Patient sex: M
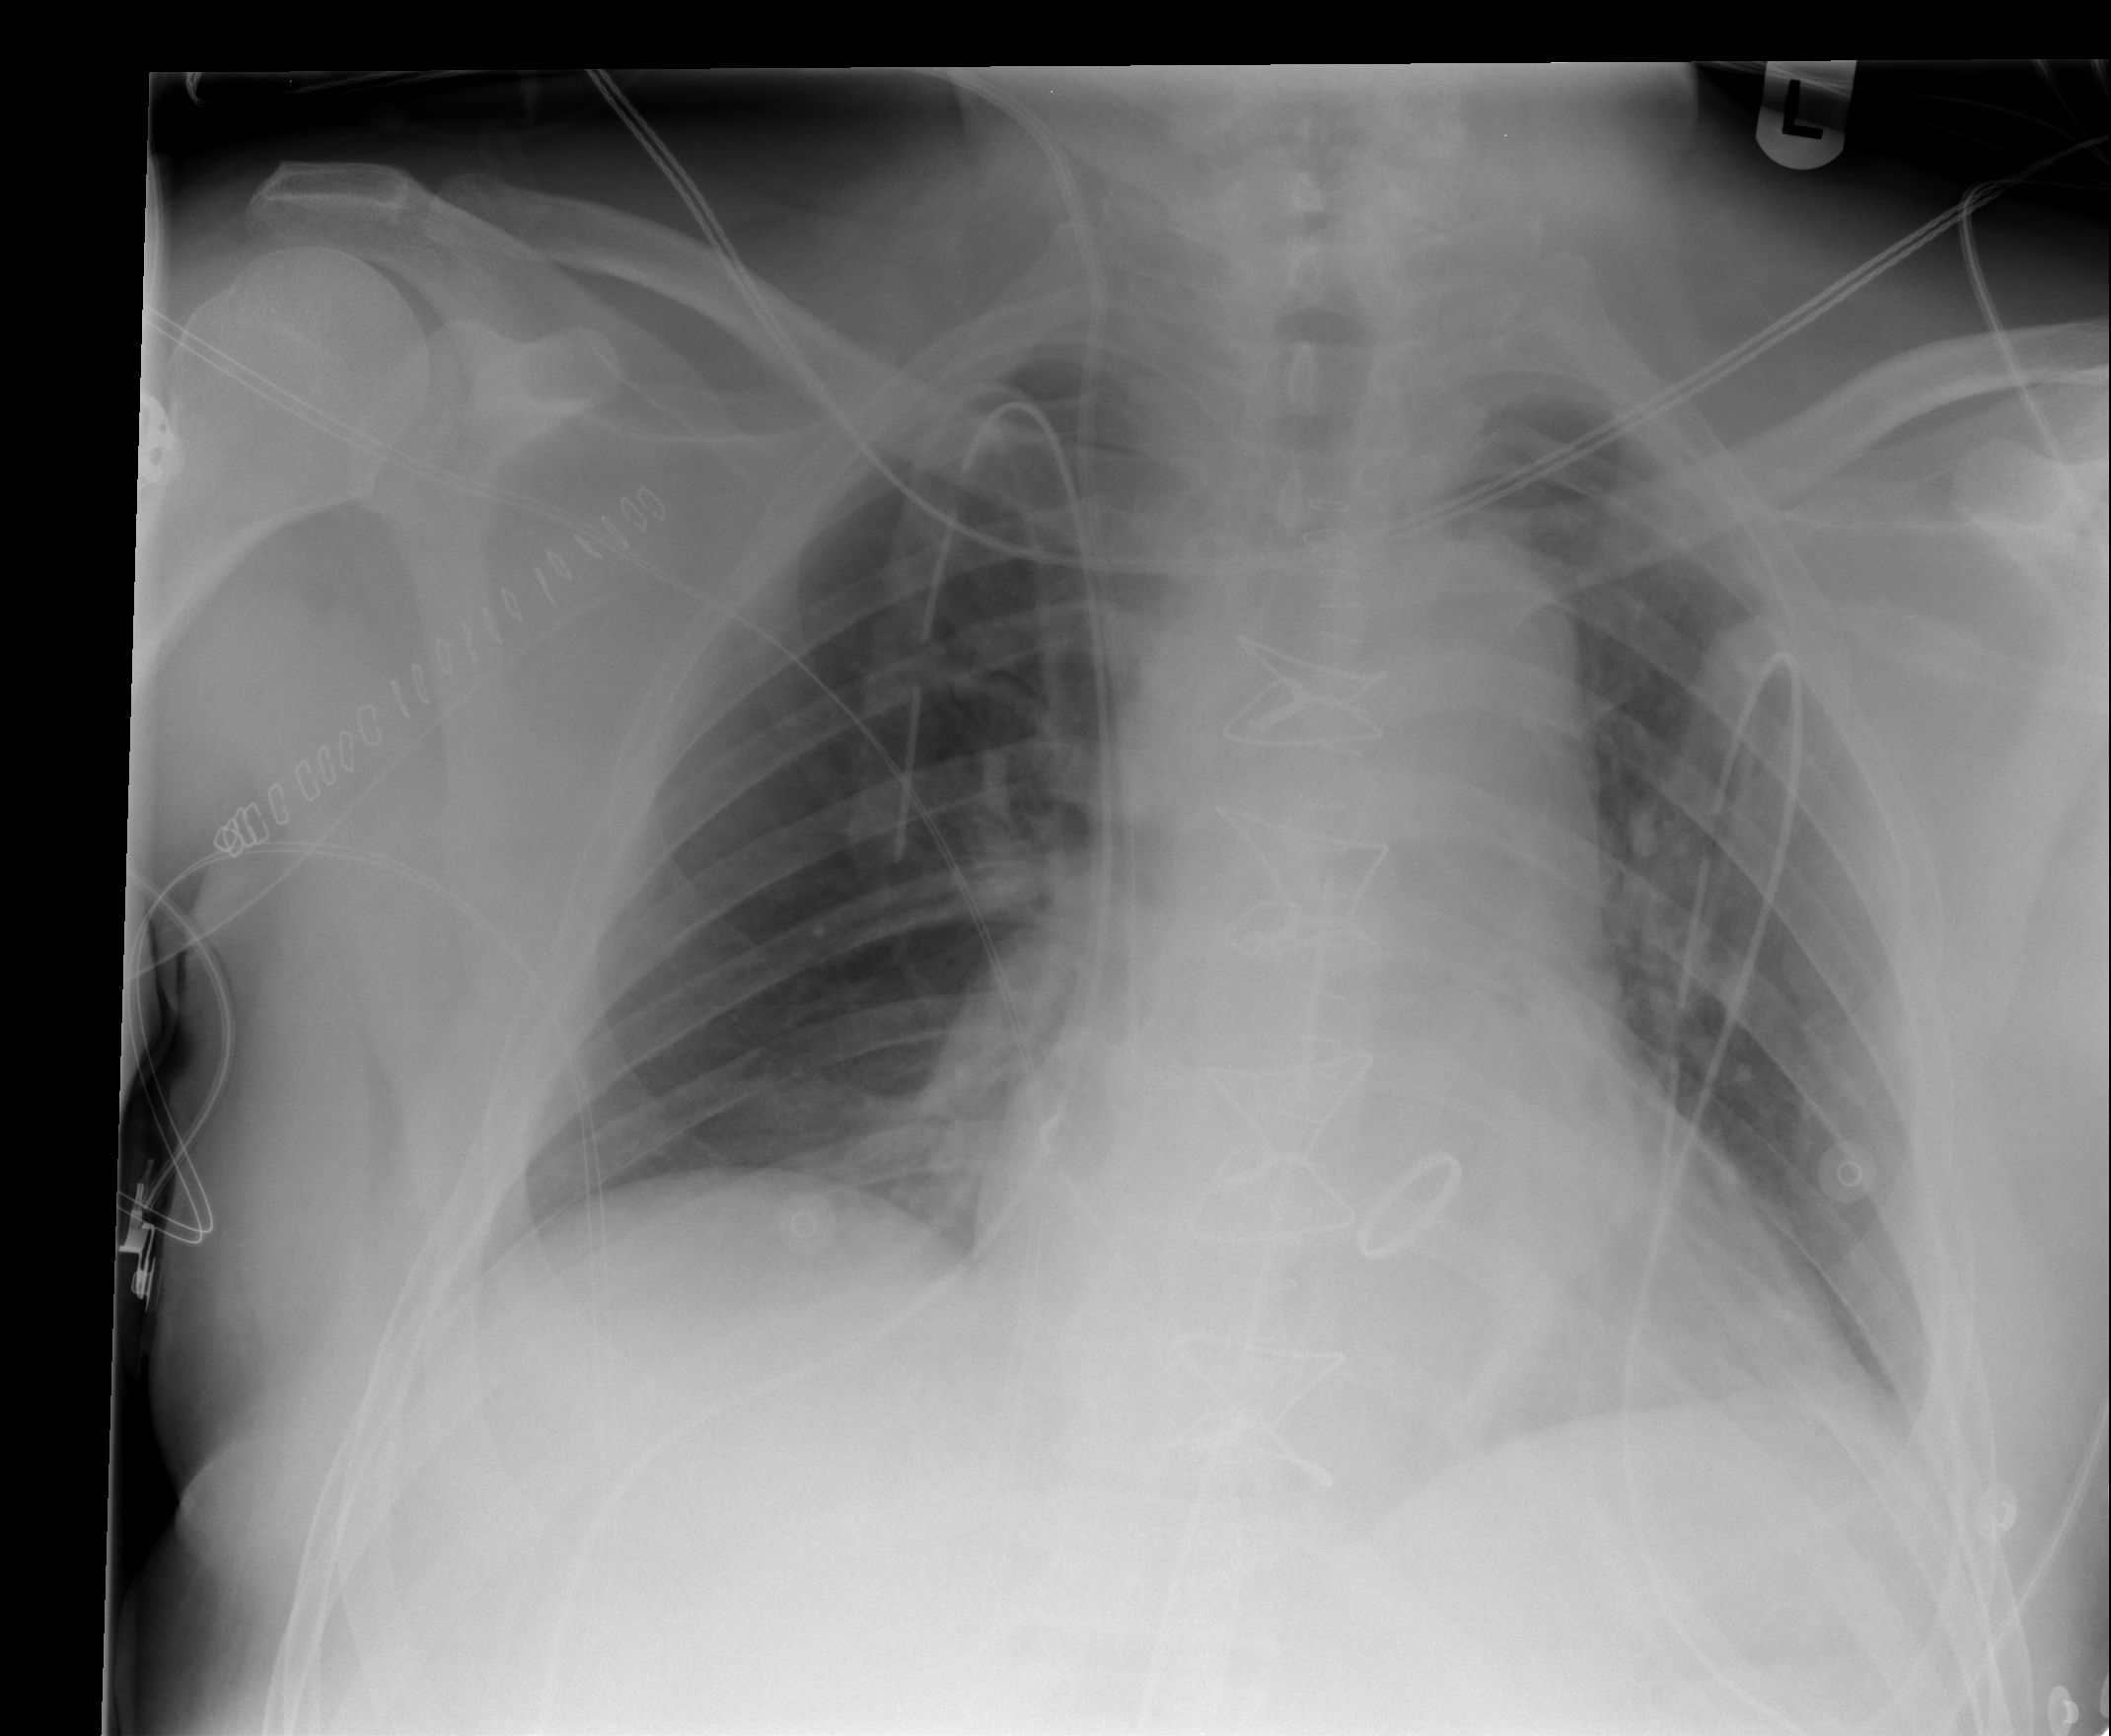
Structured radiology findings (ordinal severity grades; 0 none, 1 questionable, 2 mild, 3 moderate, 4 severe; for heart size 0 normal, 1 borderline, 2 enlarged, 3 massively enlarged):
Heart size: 2
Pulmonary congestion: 0
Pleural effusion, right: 0
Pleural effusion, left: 1
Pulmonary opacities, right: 0
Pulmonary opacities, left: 0
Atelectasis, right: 0
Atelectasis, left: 2